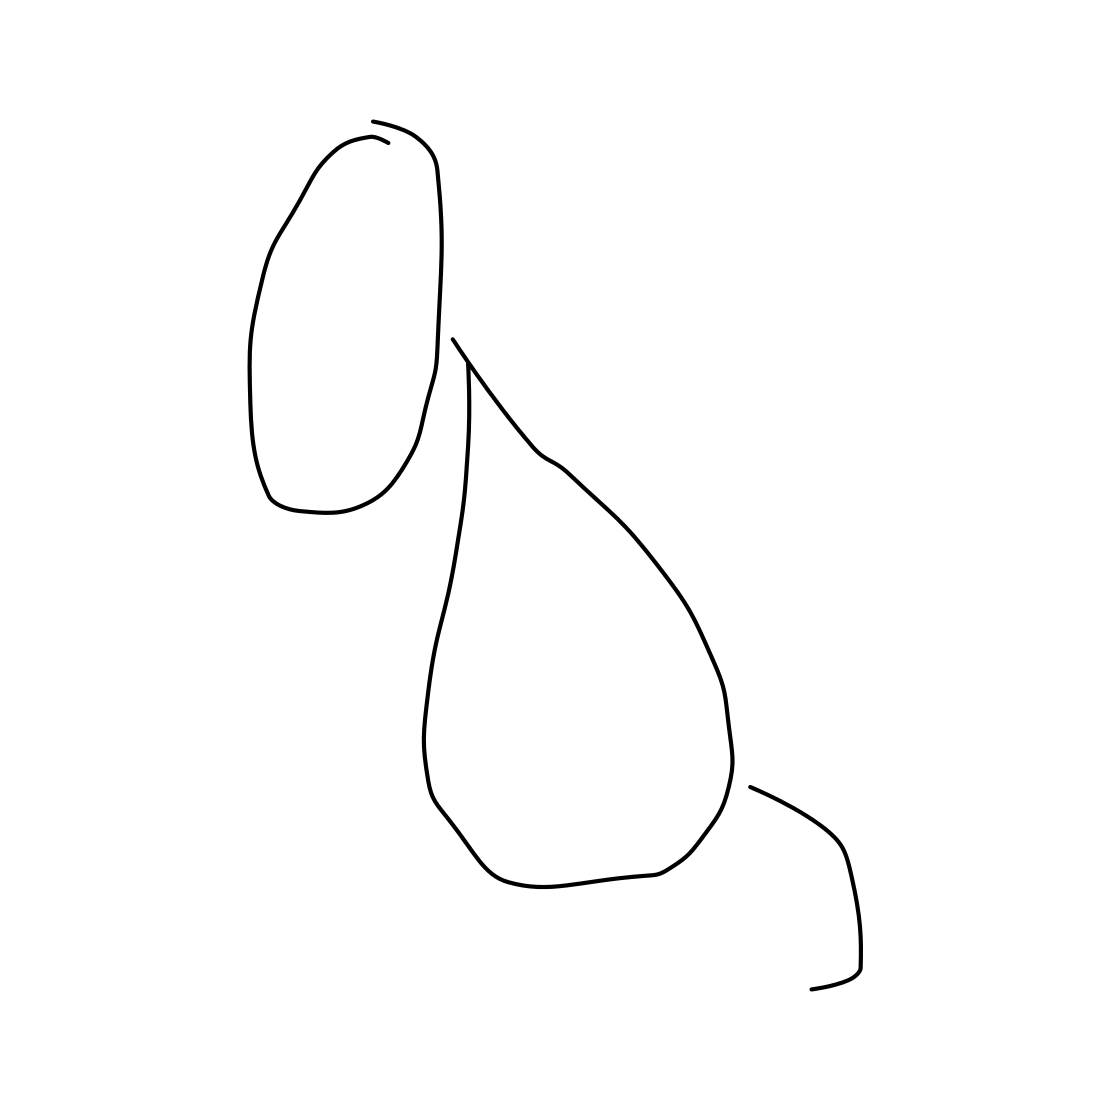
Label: cat